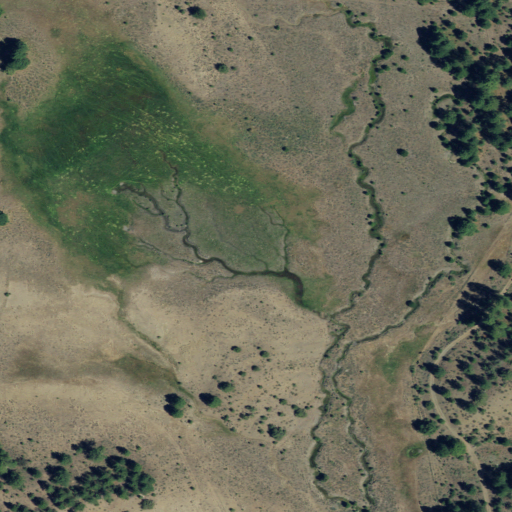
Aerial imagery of plain(s) in Oregon named Whiskey Flat containing shrub, herbaceous wetlands, evergreen forest, woody wetlands, and grassland